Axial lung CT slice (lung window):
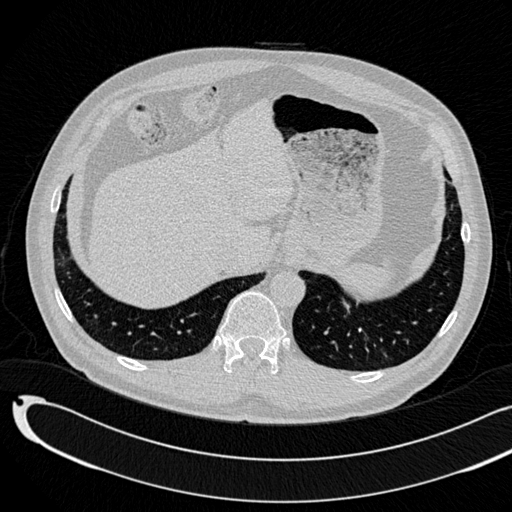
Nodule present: no